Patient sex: M
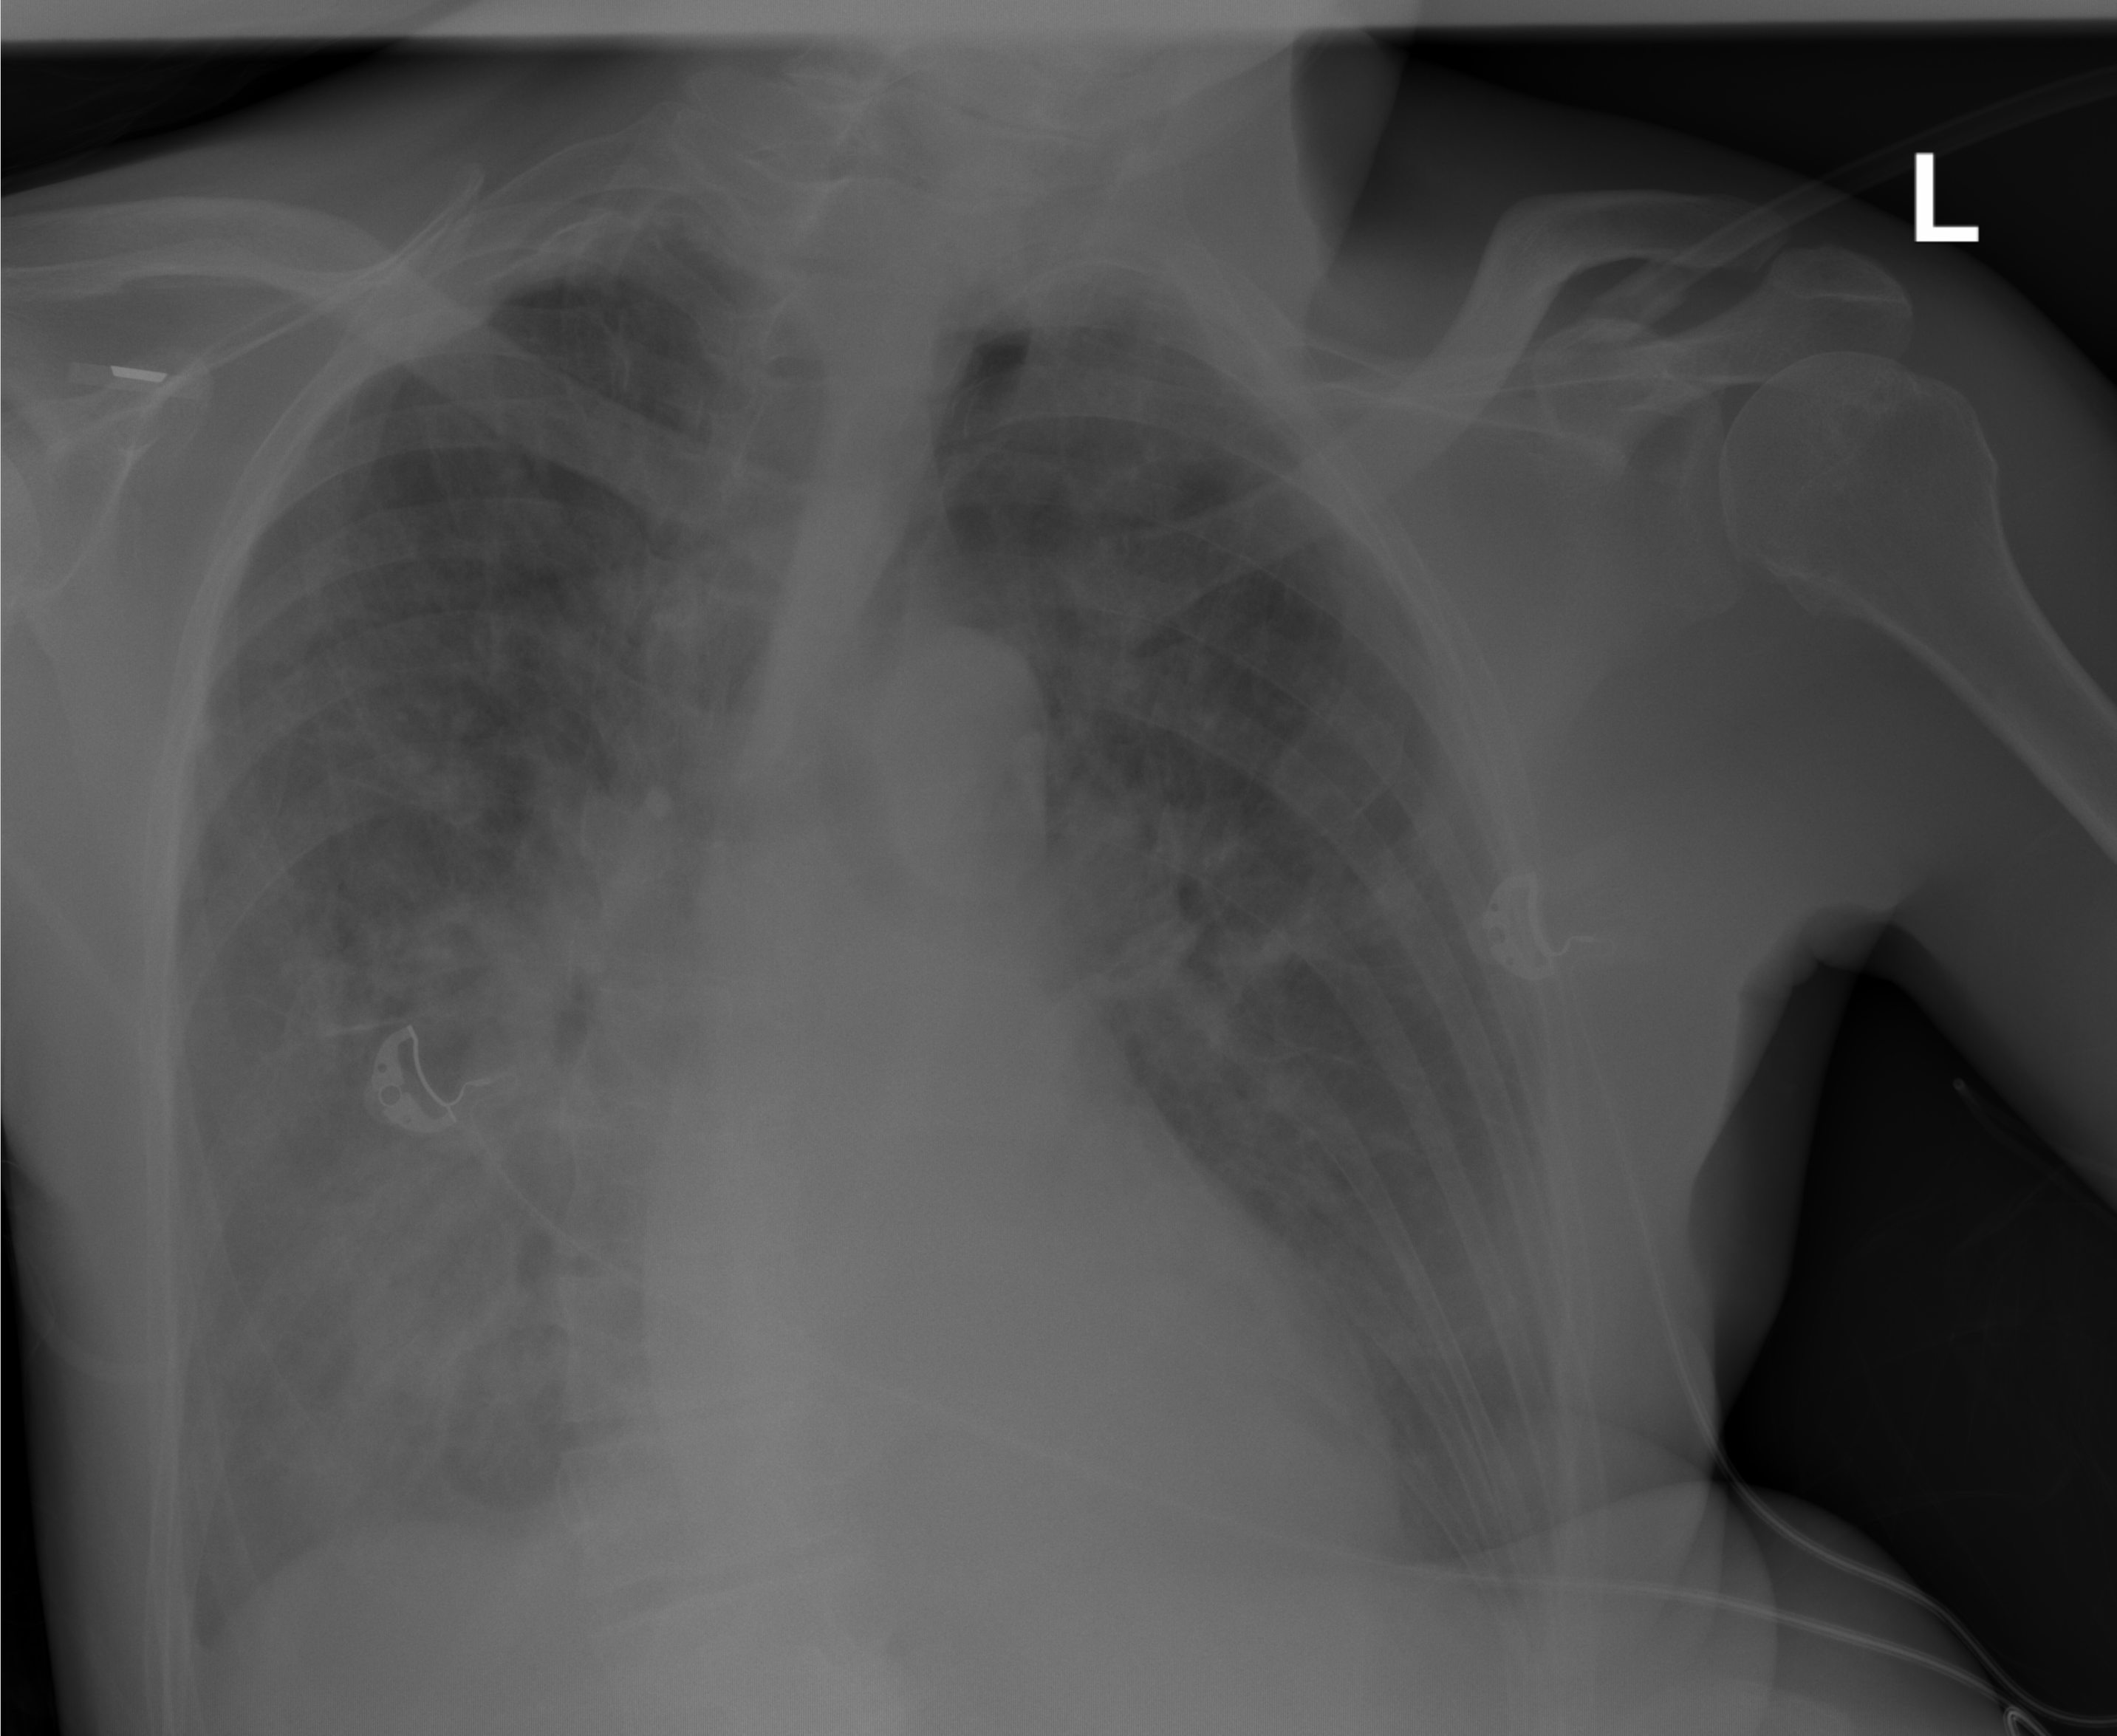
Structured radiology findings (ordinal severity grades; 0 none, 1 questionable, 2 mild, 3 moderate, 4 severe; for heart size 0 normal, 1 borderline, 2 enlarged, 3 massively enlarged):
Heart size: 0
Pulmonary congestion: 2
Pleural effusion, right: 0
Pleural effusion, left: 0
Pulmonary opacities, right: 3
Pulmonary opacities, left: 3
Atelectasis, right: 2
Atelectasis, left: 2